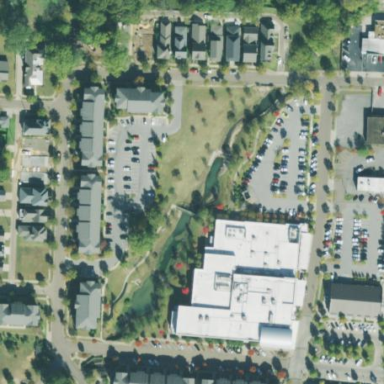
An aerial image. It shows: Commercial building that houses fitness center.